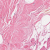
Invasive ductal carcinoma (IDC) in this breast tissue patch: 0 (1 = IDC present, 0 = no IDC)